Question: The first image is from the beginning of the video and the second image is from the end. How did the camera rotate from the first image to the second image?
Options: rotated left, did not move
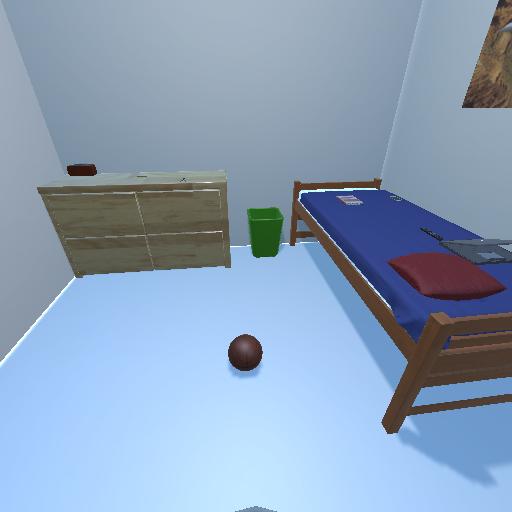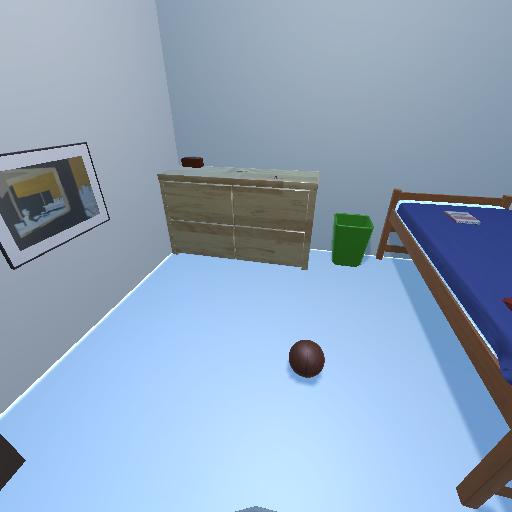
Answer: rotated left